Question: I have a contenteditable div, but I want to add a few characters of uneditable, unselectable text to the end of each line.
I have mocked up an example bellow, which adds a note of whether all the words on the line were spelled correctly or not:

My div is a pretty simple contenteditable div:
'''
<div contentEditable="true" designMode="on" id="edit" style="border: 1px dashed black; width: 700px; height: 400px"></div>
'''
Any idea how to tackle this? Thanks
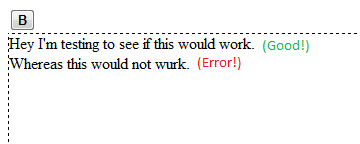
Answer: Maybe you can use 'float:right' to position your good/bad labels on the right, and have the content flow around them. The alignment wouldn't be exactly like your example, but it might be made to work.
It might look something like <URL>.
---
Here's a different approach that might work, depending on your needs: <URL>.
In this second approach, I've split each line into its own '<div>', and followed each line's div with a '<span contentEditable=false>(Good!)''. I've floated everything to the left, with a'clear:left' on the divs, so that each div lands on its own line. This does exactly what you want (at least, in webkit browsers) -- as long as you can split your lines up like that.